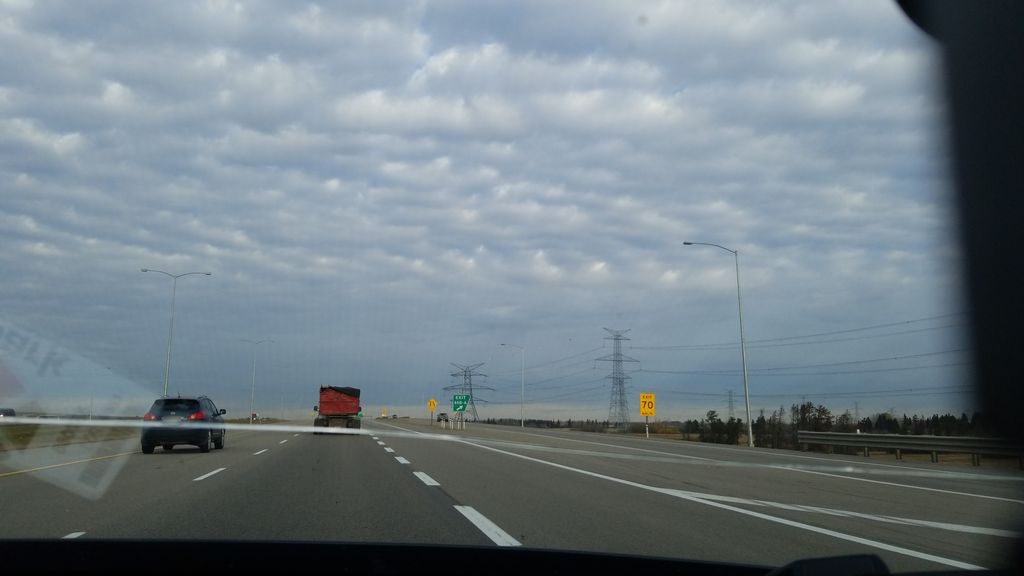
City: edmonton